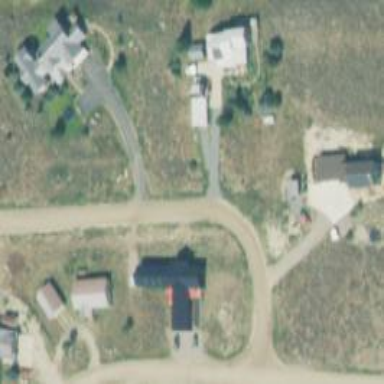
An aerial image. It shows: Driveway.